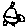
Label: car